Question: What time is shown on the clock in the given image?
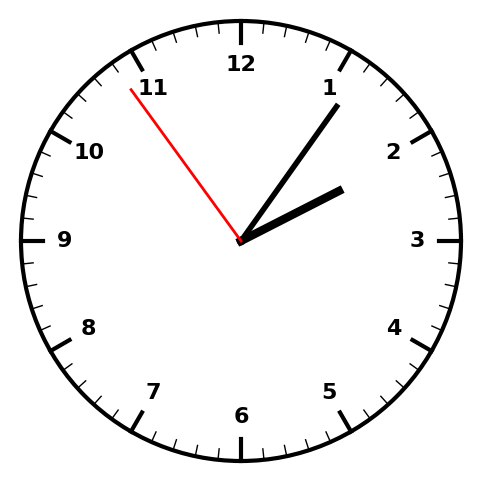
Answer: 02:05:54